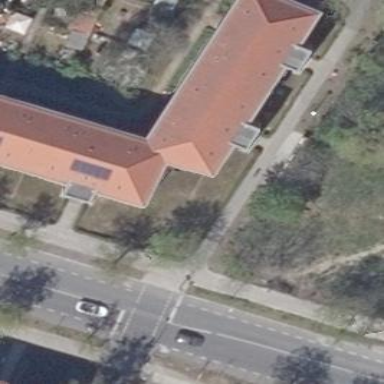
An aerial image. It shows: Cluster of apartments with hipped roofs covered in red roof tiles.